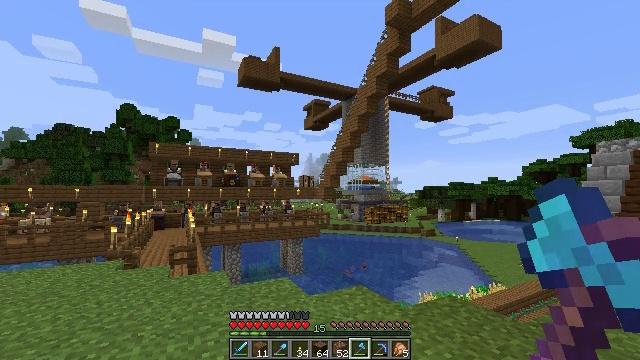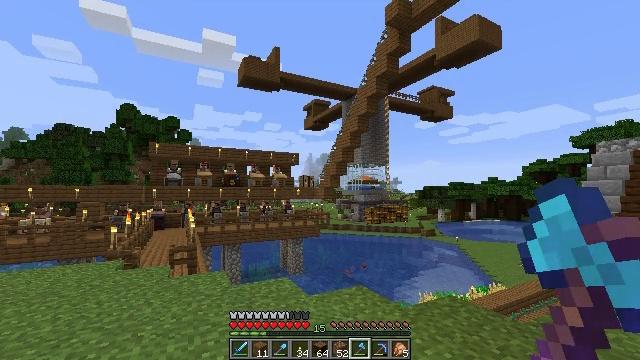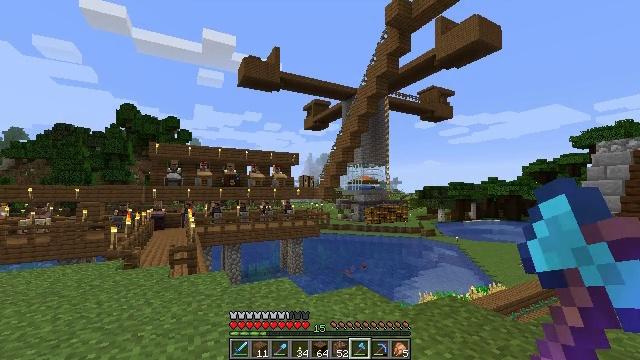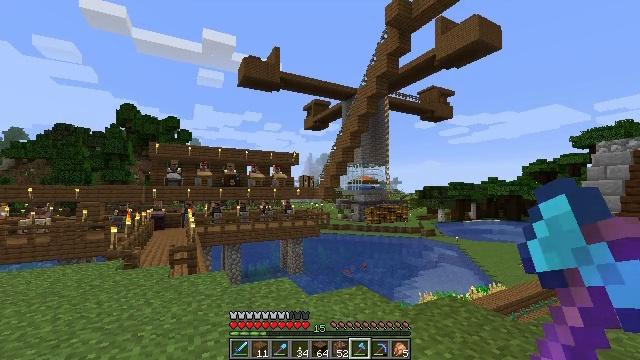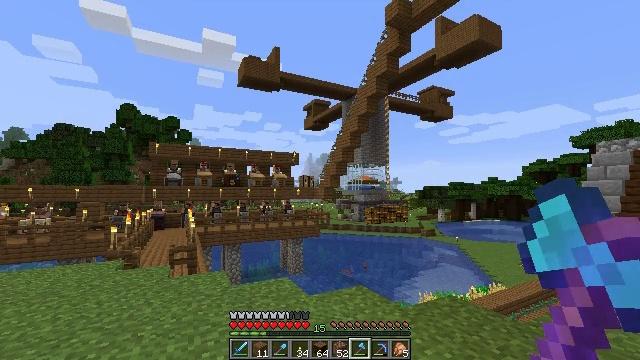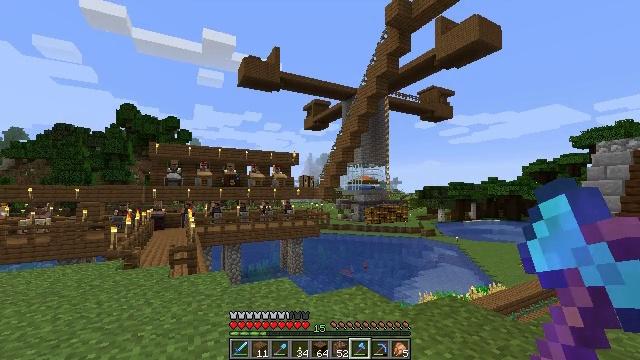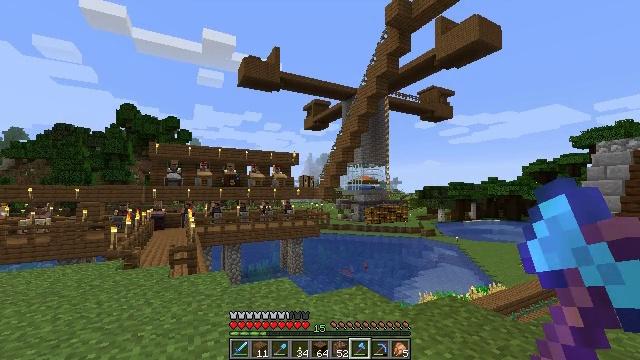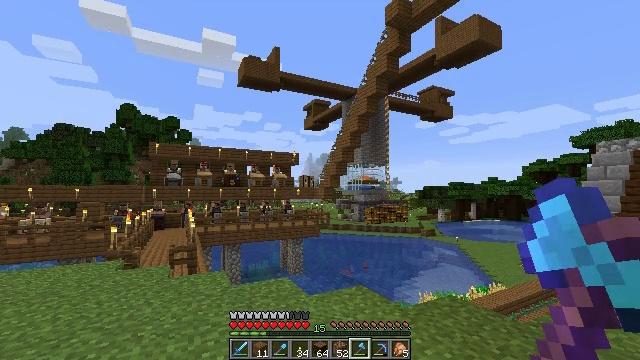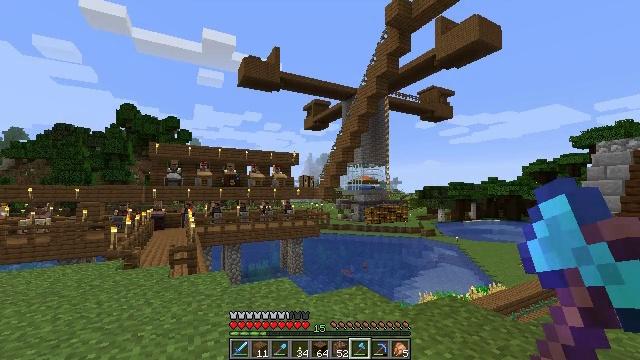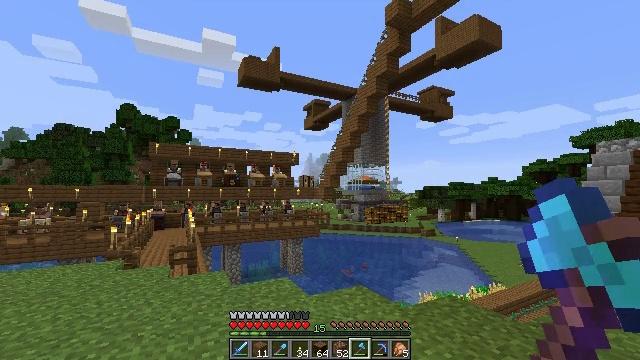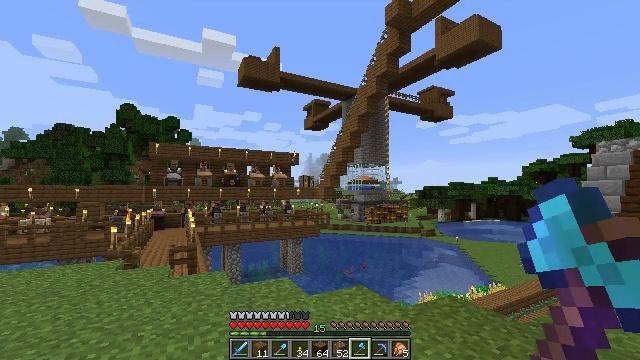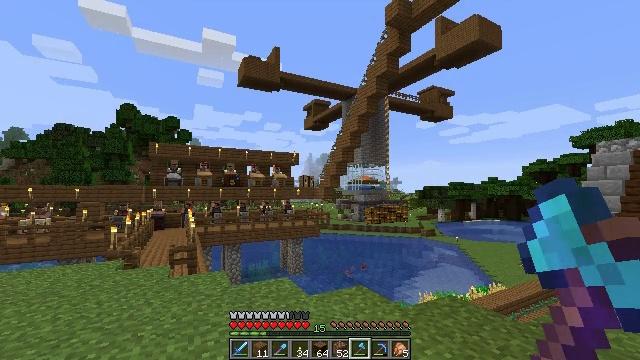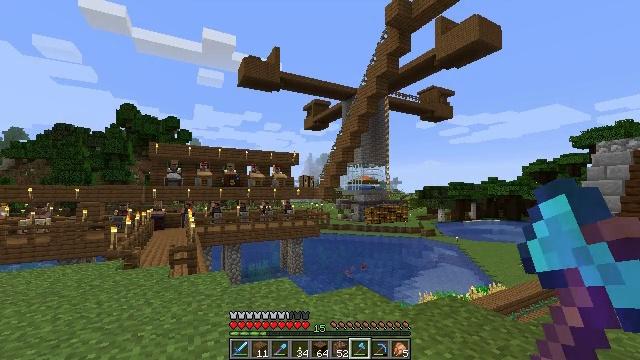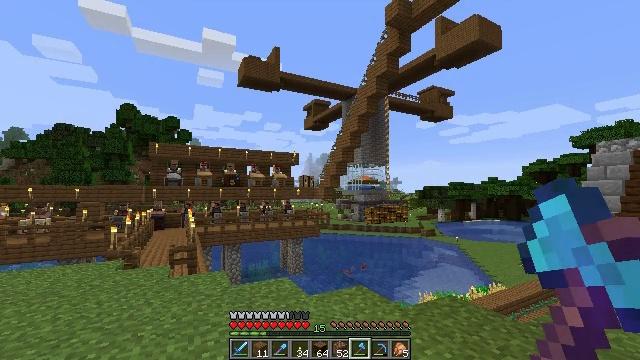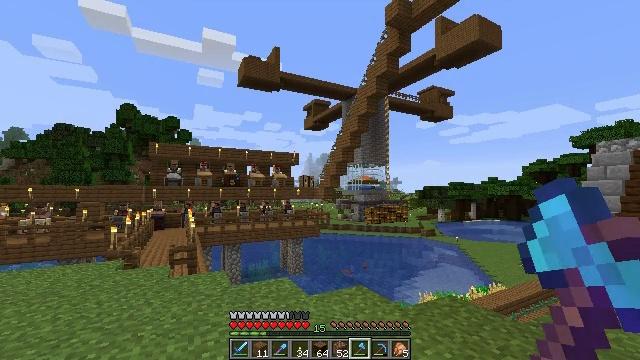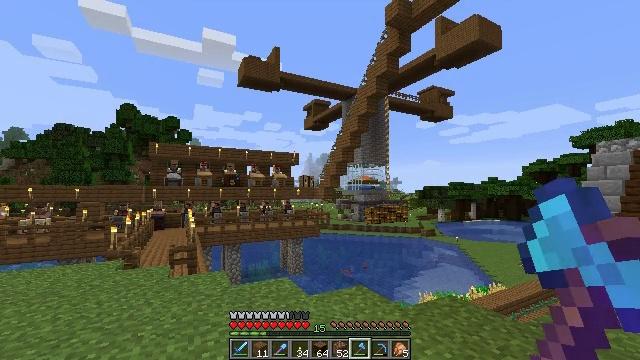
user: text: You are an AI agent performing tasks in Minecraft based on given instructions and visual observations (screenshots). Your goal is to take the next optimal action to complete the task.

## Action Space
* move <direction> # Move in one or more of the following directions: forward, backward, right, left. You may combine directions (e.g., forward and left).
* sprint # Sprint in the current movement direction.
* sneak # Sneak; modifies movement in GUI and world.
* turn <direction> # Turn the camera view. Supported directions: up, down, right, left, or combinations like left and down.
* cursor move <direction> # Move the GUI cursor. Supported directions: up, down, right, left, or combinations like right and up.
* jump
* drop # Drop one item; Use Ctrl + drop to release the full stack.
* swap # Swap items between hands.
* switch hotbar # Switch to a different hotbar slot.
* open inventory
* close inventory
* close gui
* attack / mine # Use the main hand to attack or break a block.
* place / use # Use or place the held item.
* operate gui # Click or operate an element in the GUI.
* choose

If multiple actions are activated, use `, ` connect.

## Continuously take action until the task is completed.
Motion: motion action
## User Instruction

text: Use the crafting table to make a spruce pressure plate.
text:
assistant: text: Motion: no_op
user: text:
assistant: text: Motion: no_op
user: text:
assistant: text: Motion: no_op
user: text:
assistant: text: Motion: no_op
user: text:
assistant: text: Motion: no_op
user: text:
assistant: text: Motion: no_op
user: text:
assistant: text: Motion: no_op
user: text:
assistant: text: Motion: no_op
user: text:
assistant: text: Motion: no_op
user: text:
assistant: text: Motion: no_op
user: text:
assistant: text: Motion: no_op
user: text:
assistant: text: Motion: no_op
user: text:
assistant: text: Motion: no_op
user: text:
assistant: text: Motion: no_op
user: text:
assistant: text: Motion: no_op
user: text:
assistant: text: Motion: no_op
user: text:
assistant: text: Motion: no_op
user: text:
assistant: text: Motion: no_op
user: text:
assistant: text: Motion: no_op
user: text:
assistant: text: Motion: no_op
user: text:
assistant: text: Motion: no_op
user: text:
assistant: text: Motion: no_op
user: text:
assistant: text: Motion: no_op
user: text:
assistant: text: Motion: no_op
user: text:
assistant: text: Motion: no_op
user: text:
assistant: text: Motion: no_op
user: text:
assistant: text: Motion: no_op
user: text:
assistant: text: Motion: no_op
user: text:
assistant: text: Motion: no_op
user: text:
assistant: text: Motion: no_op